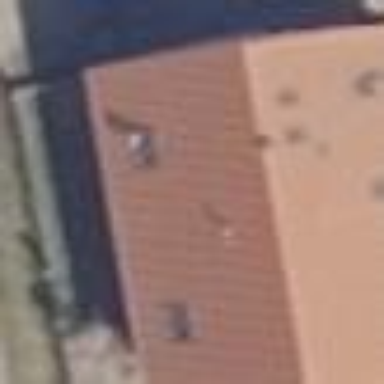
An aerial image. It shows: Detached building with gabled roof.